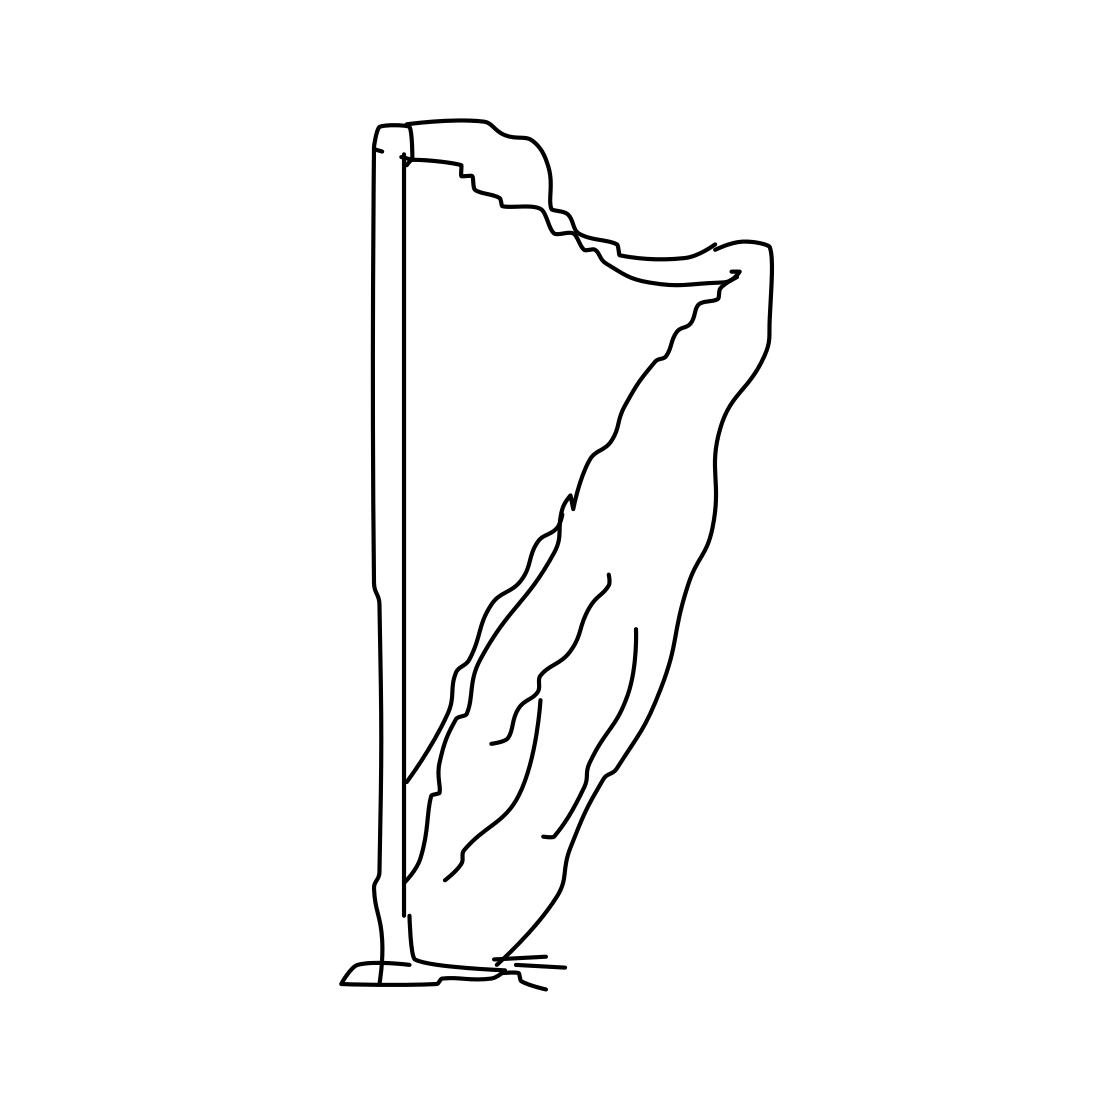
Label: harp